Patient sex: M
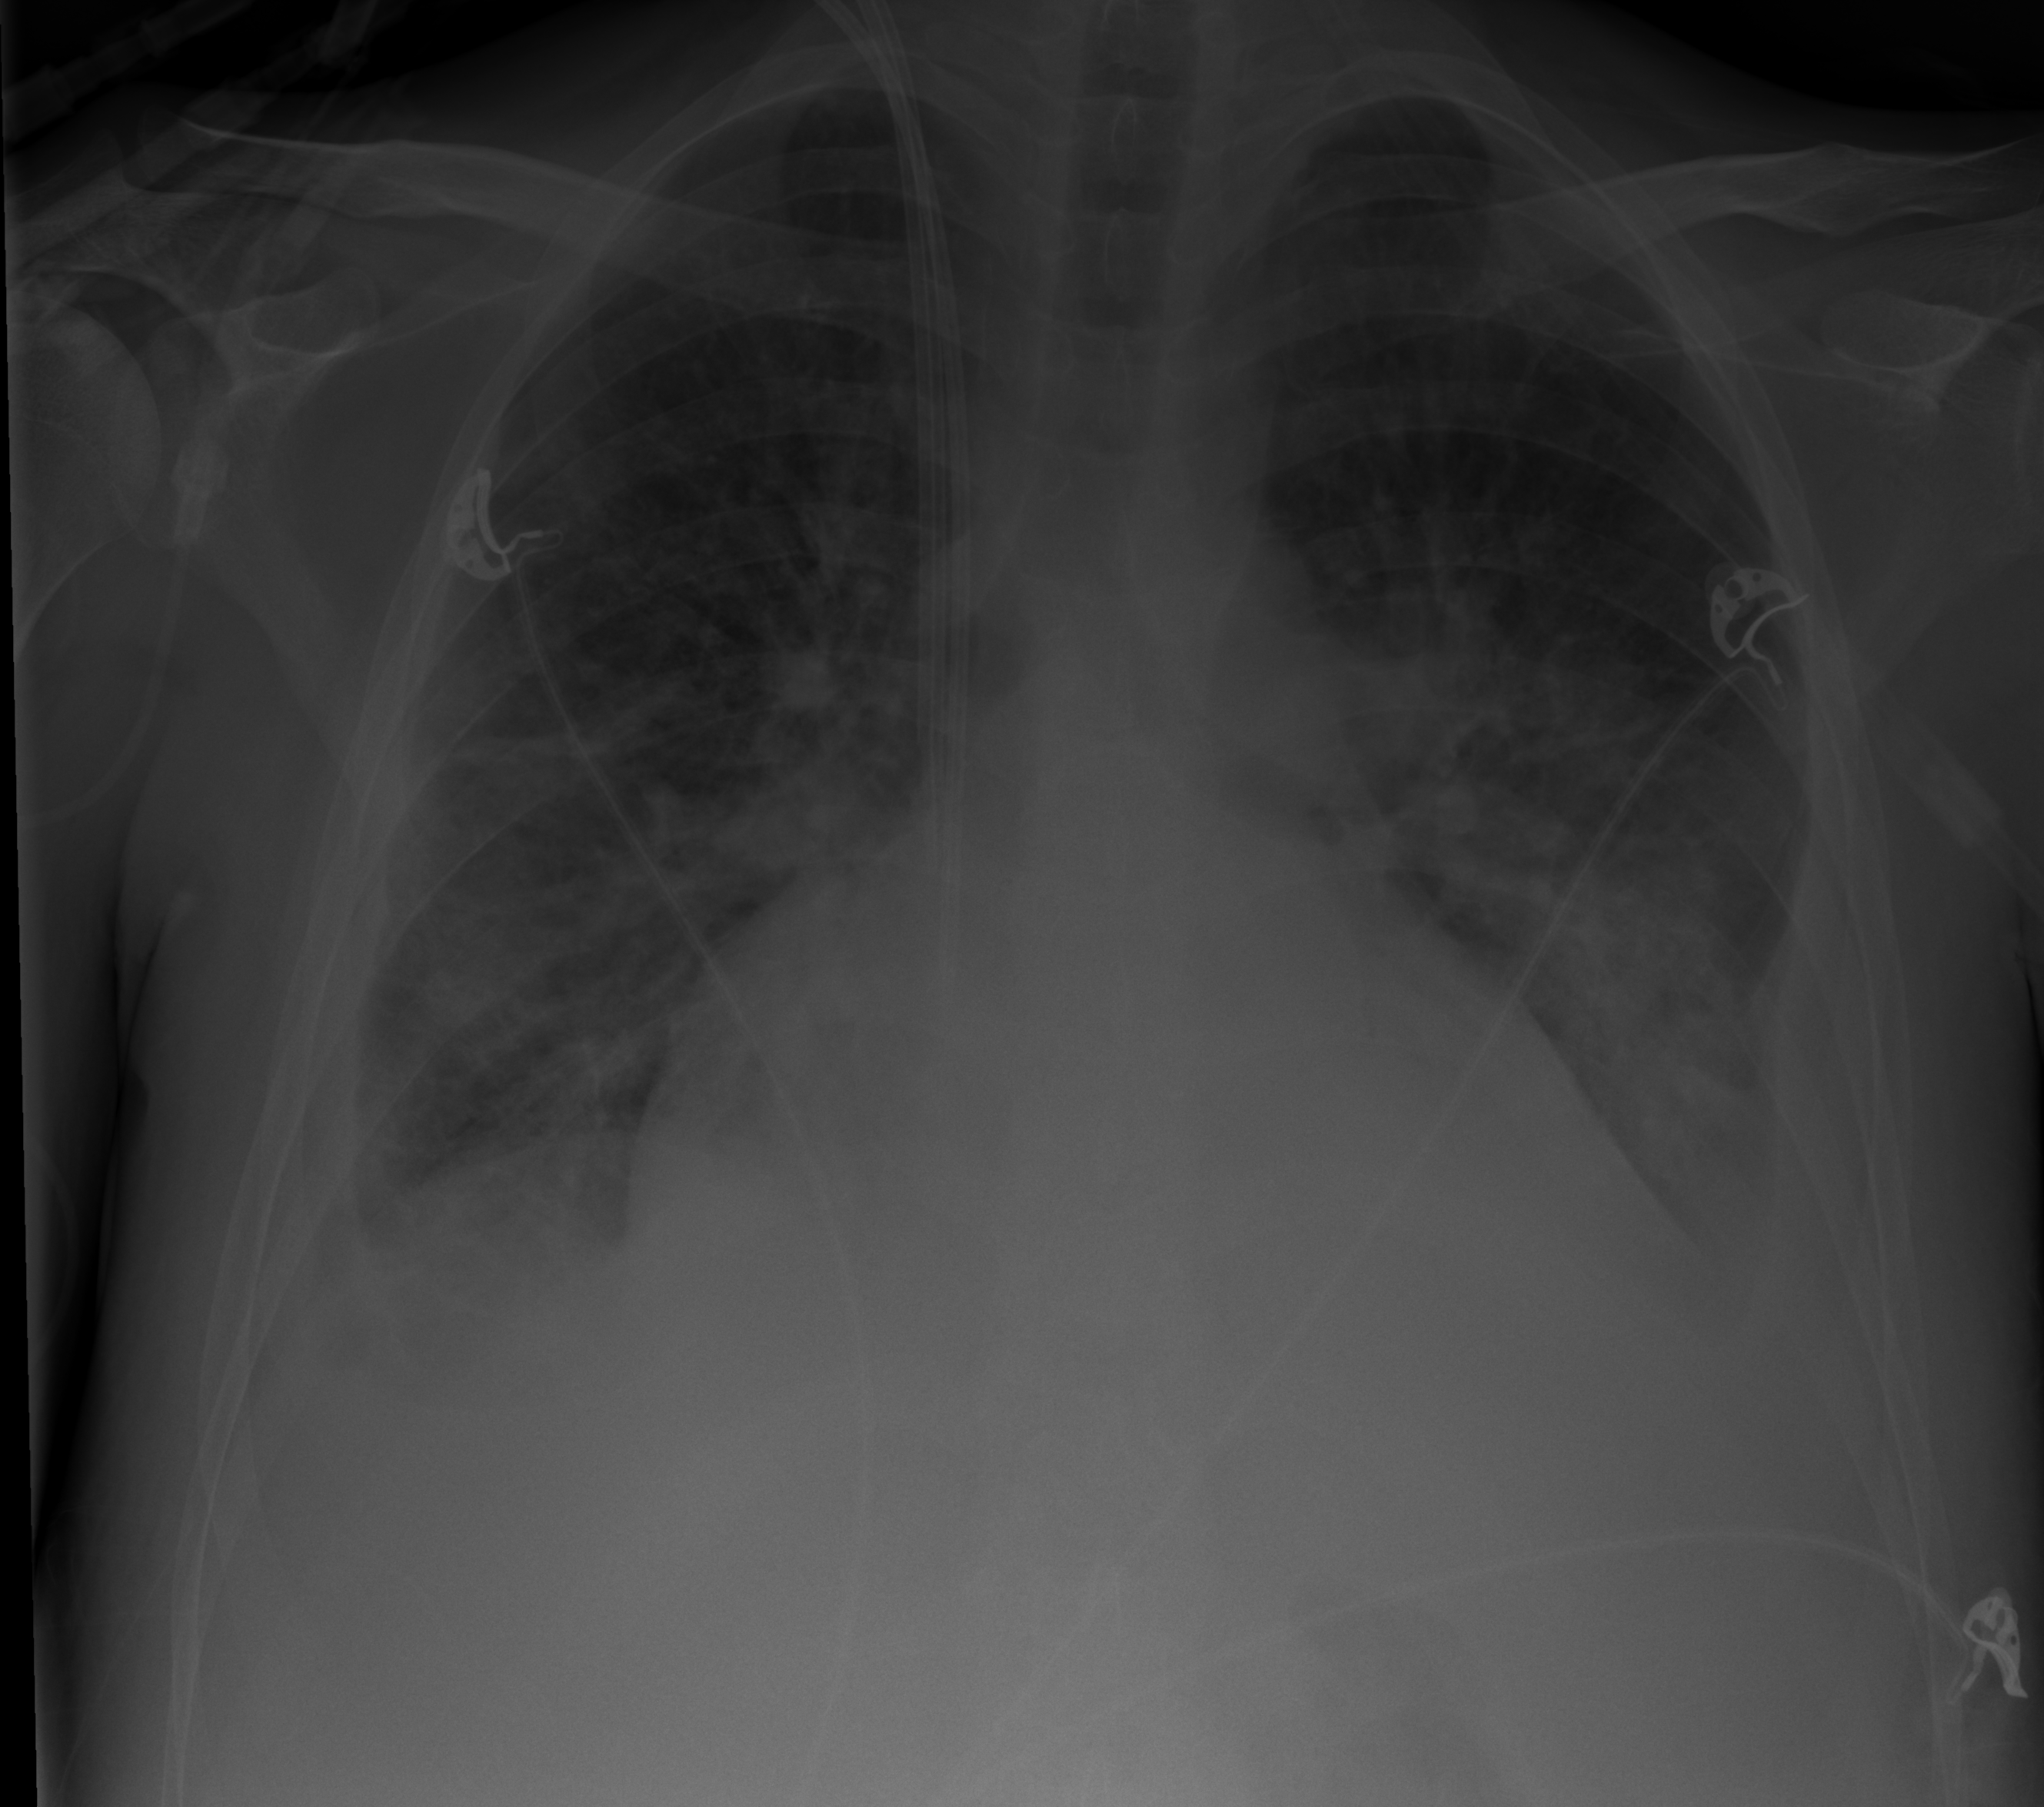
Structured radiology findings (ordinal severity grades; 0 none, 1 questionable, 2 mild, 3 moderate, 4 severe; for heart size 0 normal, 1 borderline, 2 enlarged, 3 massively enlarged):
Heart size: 3
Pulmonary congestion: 2
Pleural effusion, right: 2
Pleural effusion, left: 3
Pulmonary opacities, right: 3
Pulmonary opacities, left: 3
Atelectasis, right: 2
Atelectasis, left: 3